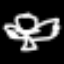
Label: angel